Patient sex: M
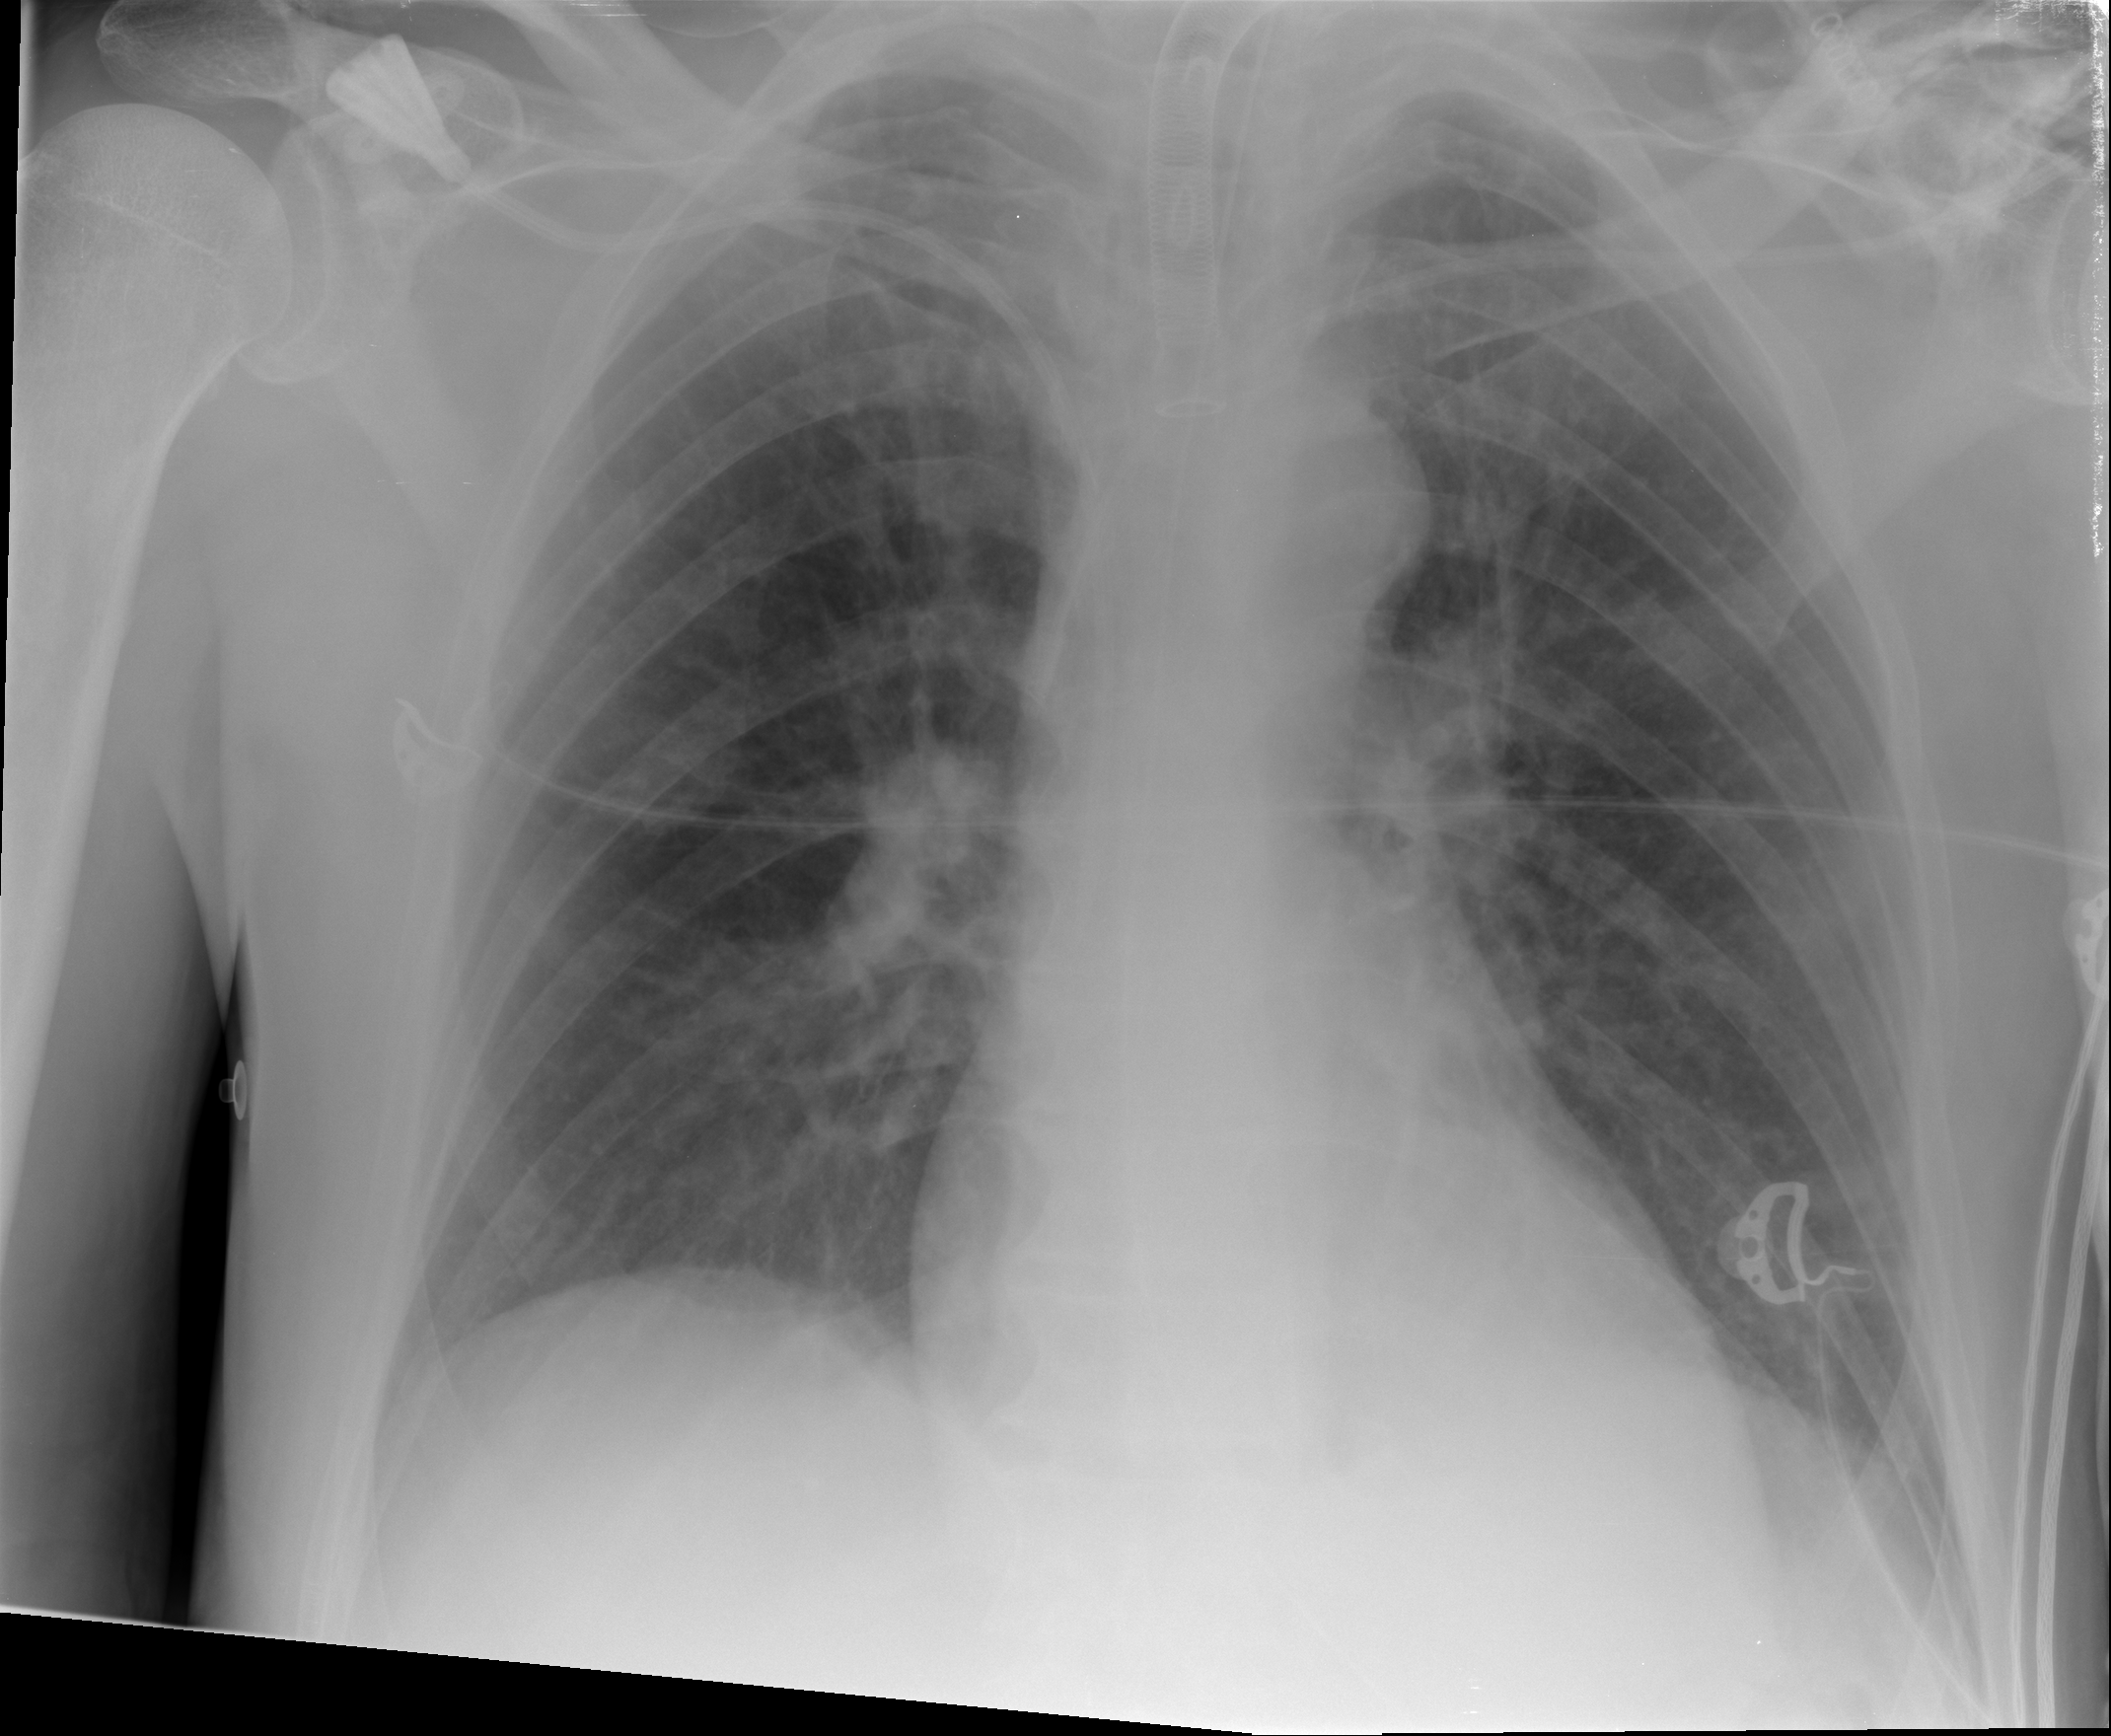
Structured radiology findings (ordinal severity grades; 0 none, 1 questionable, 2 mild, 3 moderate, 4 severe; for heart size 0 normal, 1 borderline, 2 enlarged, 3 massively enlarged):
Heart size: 0
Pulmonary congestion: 2
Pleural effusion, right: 0
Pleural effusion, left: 0
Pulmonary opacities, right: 0
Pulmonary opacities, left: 0
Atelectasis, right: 0
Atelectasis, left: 0